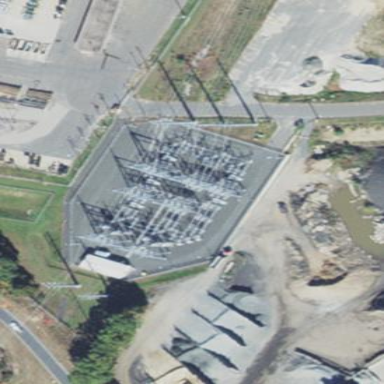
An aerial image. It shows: Three power lines with cables.